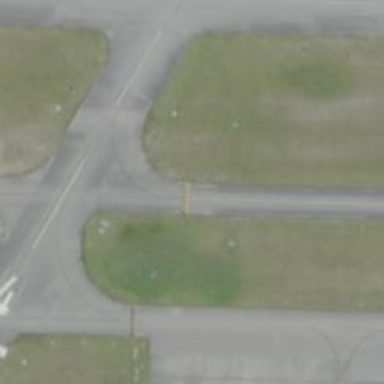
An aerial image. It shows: View of taxiway at the airport.